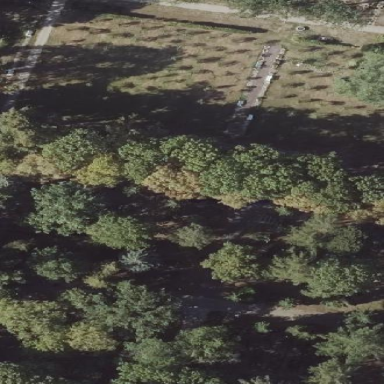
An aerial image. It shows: Sector in the cemetery.